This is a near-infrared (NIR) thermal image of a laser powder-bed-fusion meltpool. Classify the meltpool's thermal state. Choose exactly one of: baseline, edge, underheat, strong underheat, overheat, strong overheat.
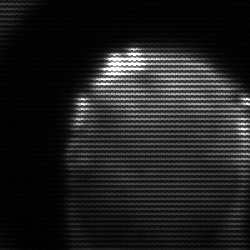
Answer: edge